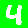
Digit: 4